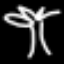
Label: palm tree